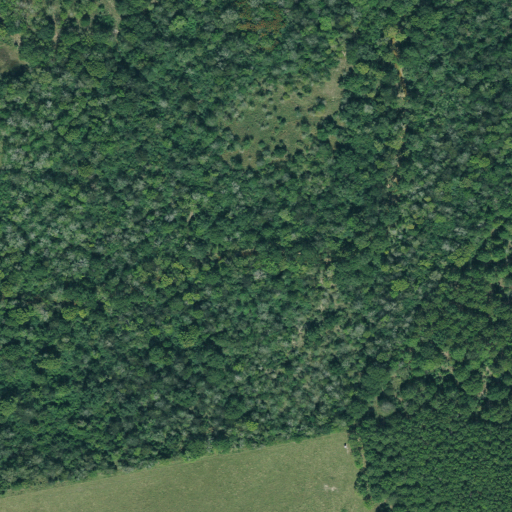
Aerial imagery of valley in Texas named Rock Hollow containing woody wetlands, evergreen forest, pasture, and herbaceous wetlands